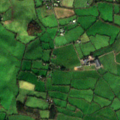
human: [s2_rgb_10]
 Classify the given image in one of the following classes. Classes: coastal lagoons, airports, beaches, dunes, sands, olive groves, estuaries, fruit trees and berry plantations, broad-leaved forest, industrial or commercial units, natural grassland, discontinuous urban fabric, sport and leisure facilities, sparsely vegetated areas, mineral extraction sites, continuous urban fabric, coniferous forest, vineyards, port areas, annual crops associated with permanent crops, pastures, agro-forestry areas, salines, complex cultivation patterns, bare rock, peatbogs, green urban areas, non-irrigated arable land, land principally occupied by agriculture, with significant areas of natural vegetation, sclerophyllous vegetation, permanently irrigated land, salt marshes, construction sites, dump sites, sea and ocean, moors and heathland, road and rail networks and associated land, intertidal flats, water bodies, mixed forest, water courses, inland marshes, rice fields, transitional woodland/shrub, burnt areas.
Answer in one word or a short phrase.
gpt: discontinuous urban fabric, pastures